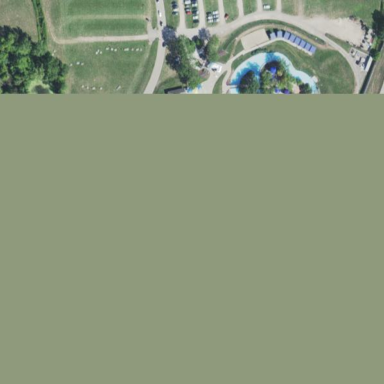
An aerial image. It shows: Water park that is combination of leisure land and tourism spot.